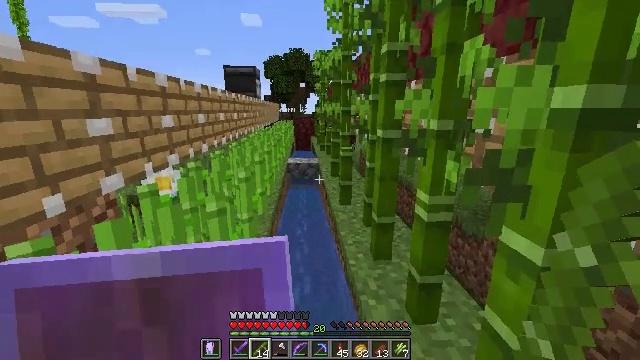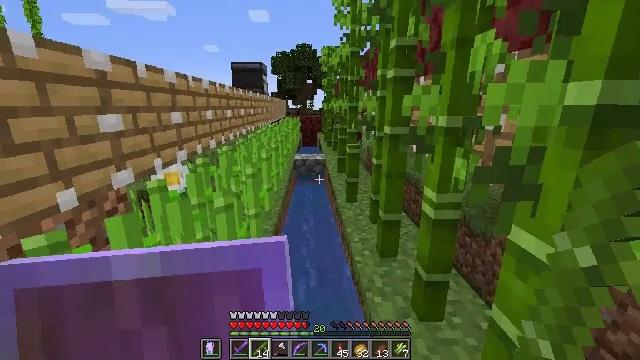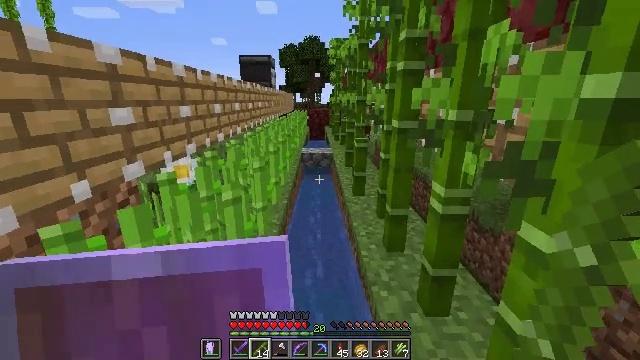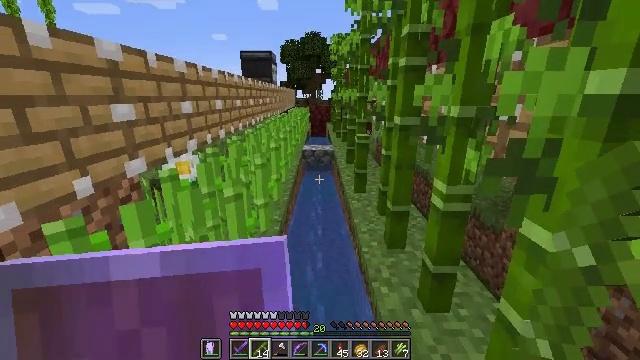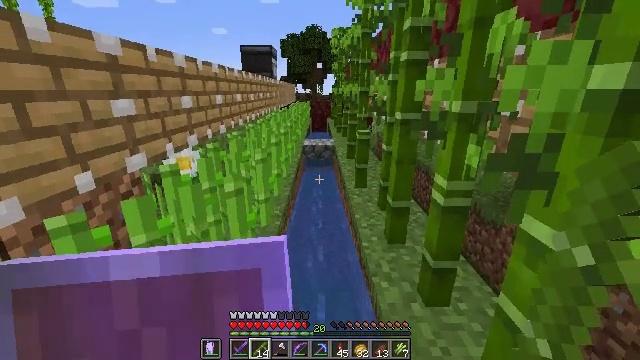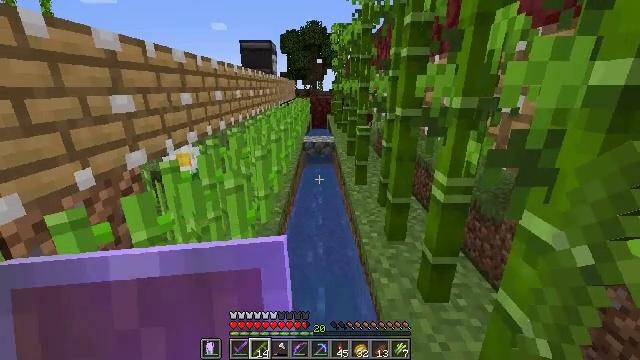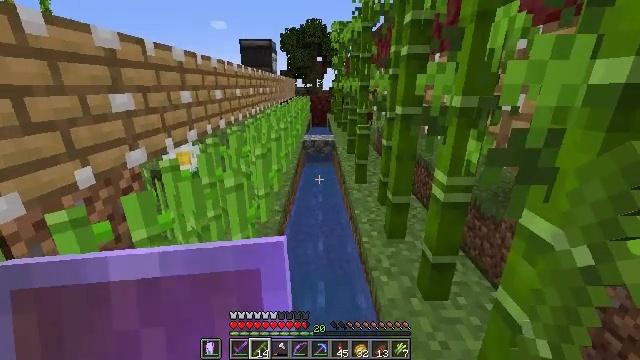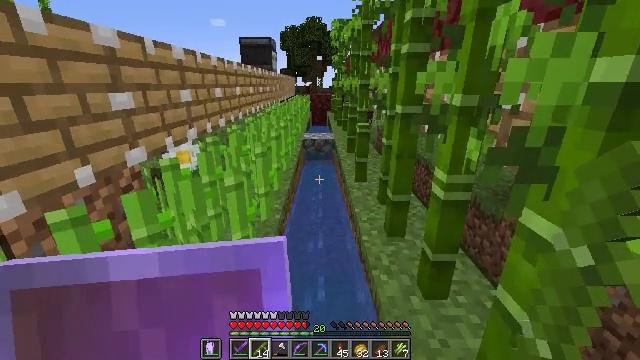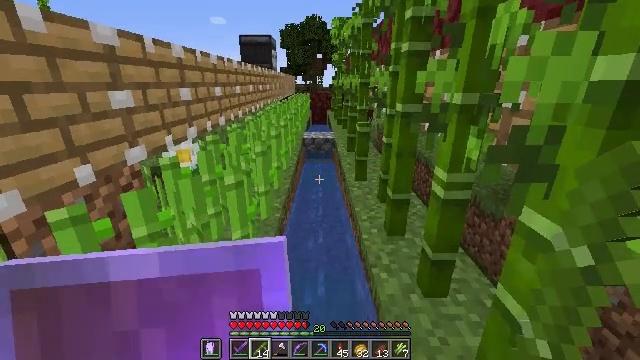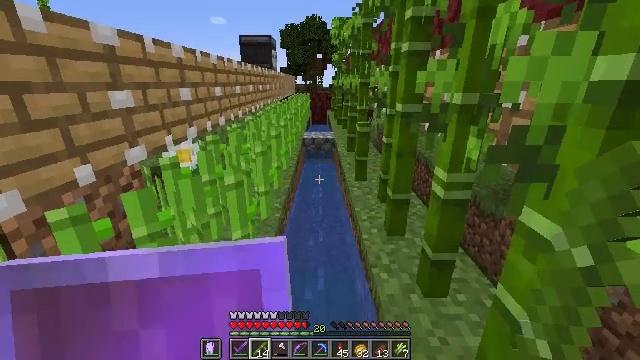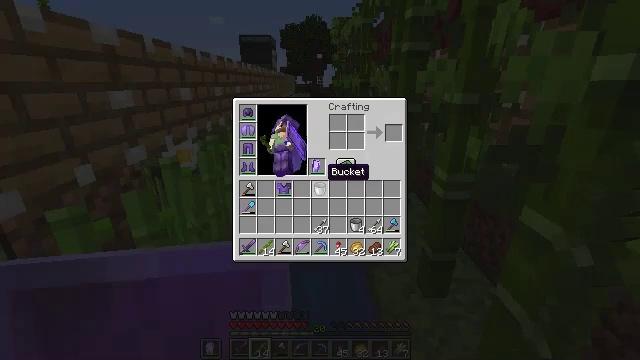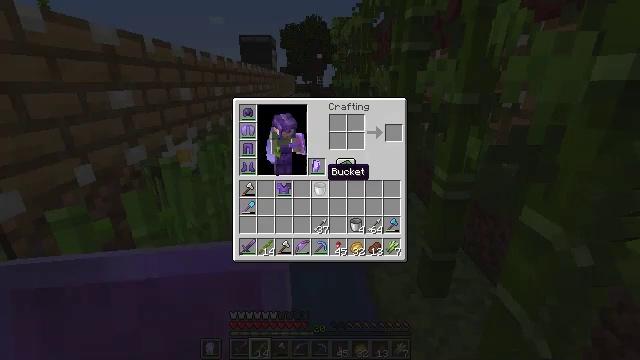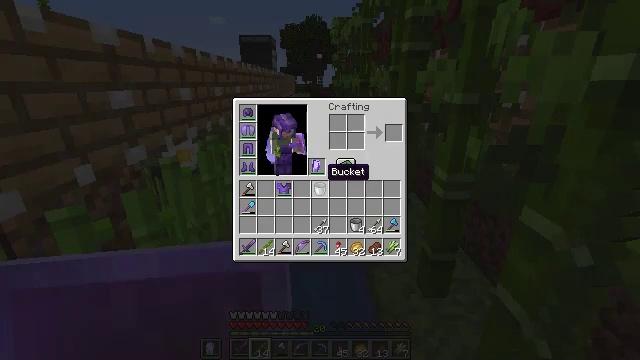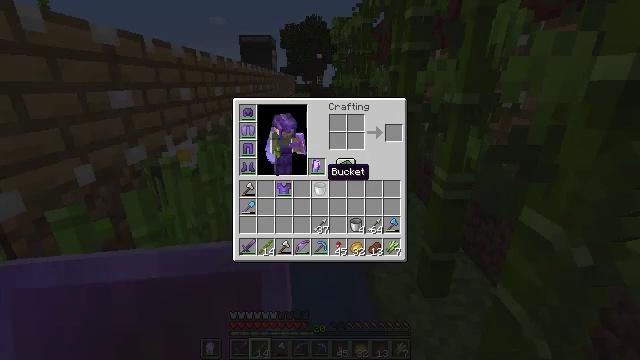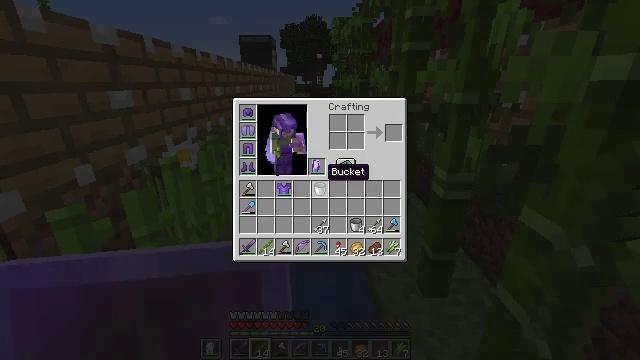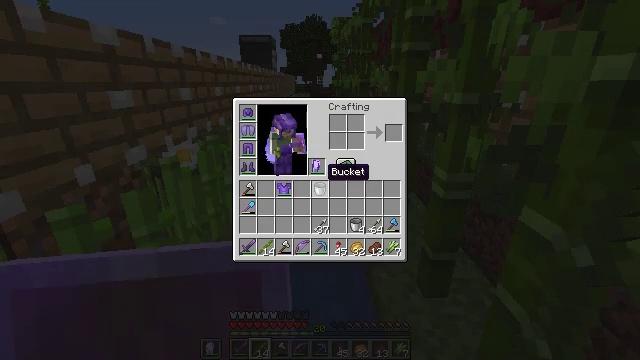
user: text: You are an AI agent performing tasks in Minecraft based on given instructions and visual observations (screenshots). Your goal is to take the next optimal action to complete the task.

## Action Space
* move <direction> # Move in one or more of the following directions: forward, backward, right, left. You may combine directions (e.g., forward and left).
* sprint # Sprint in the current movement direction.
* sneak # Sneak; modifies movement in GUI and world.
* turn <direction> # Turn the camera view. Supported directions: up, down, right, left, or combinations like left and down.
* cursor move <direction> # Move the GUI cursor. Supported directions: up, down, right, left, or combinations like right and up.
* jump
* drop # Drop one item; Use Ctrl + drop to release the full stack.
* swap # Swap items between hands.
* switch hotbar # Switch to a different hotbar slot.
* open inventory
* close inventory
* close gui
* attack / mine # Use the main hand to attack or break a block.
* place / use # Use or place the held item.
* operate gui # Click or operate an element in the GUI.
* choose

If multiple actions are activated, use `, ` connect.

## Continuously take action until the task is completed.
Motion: motion action
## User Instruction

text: Remove a bamboo from the inventory.
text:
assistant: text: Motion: turn left
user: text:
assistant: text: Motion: turn left and down
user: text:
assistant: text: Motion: no_op
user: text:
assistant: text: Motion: turn down
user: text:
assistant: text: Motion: no_op
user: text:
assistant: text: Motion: no_op
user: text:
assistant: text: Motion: no_op
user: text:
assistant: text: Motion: no_op
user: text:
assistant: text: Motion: no_op
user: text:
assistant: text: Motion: open inventory
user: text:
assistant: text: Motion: open inventory
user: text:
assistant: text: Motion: open inventory
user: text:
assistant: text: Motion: no_op
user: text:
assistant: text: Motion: no_op
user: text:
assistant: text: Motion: no_op
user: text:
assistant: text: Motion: no_op
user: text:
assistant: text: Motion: no_op
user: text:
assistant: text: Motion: no_op
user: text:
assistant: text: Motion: cursor move down
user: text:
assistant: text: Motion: cursor move down
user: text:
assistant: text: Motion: no_op
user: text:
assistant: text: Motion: no_op
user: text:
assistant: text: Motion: cursor move left
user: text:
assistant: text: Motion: cursor move left
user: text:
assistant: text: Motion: cursor move left
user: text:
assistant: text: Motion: no_op
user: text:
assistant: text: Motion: no_op
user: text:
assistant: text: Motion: no_op
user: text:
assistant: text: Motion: no_op
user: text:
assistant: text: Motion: no_op